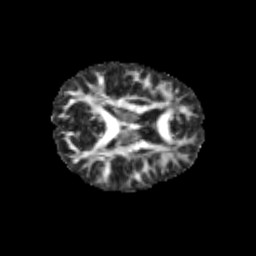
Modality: FA
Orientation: axial
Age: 11
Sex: female
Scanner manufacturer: siemens
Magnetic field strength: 3 T
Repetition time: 3.8 s
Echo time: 0.07 s